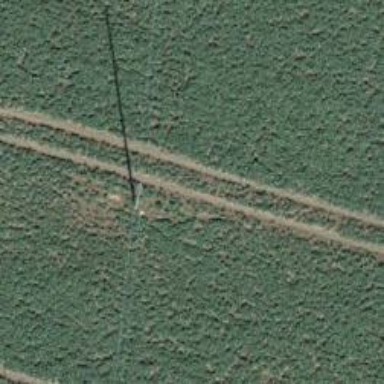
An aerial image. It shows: Minor power line.